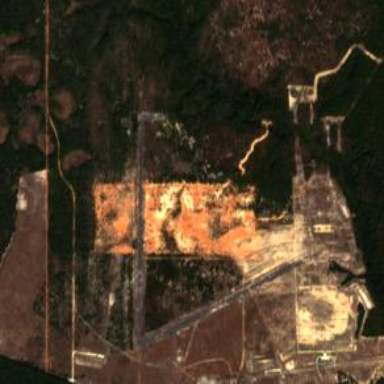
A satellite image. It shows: Military airfield located within larger aerodrome area.